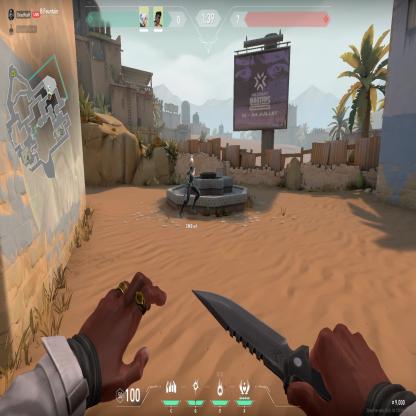
Label: teammate